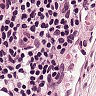
Metastatic tissue present: no